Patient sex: M
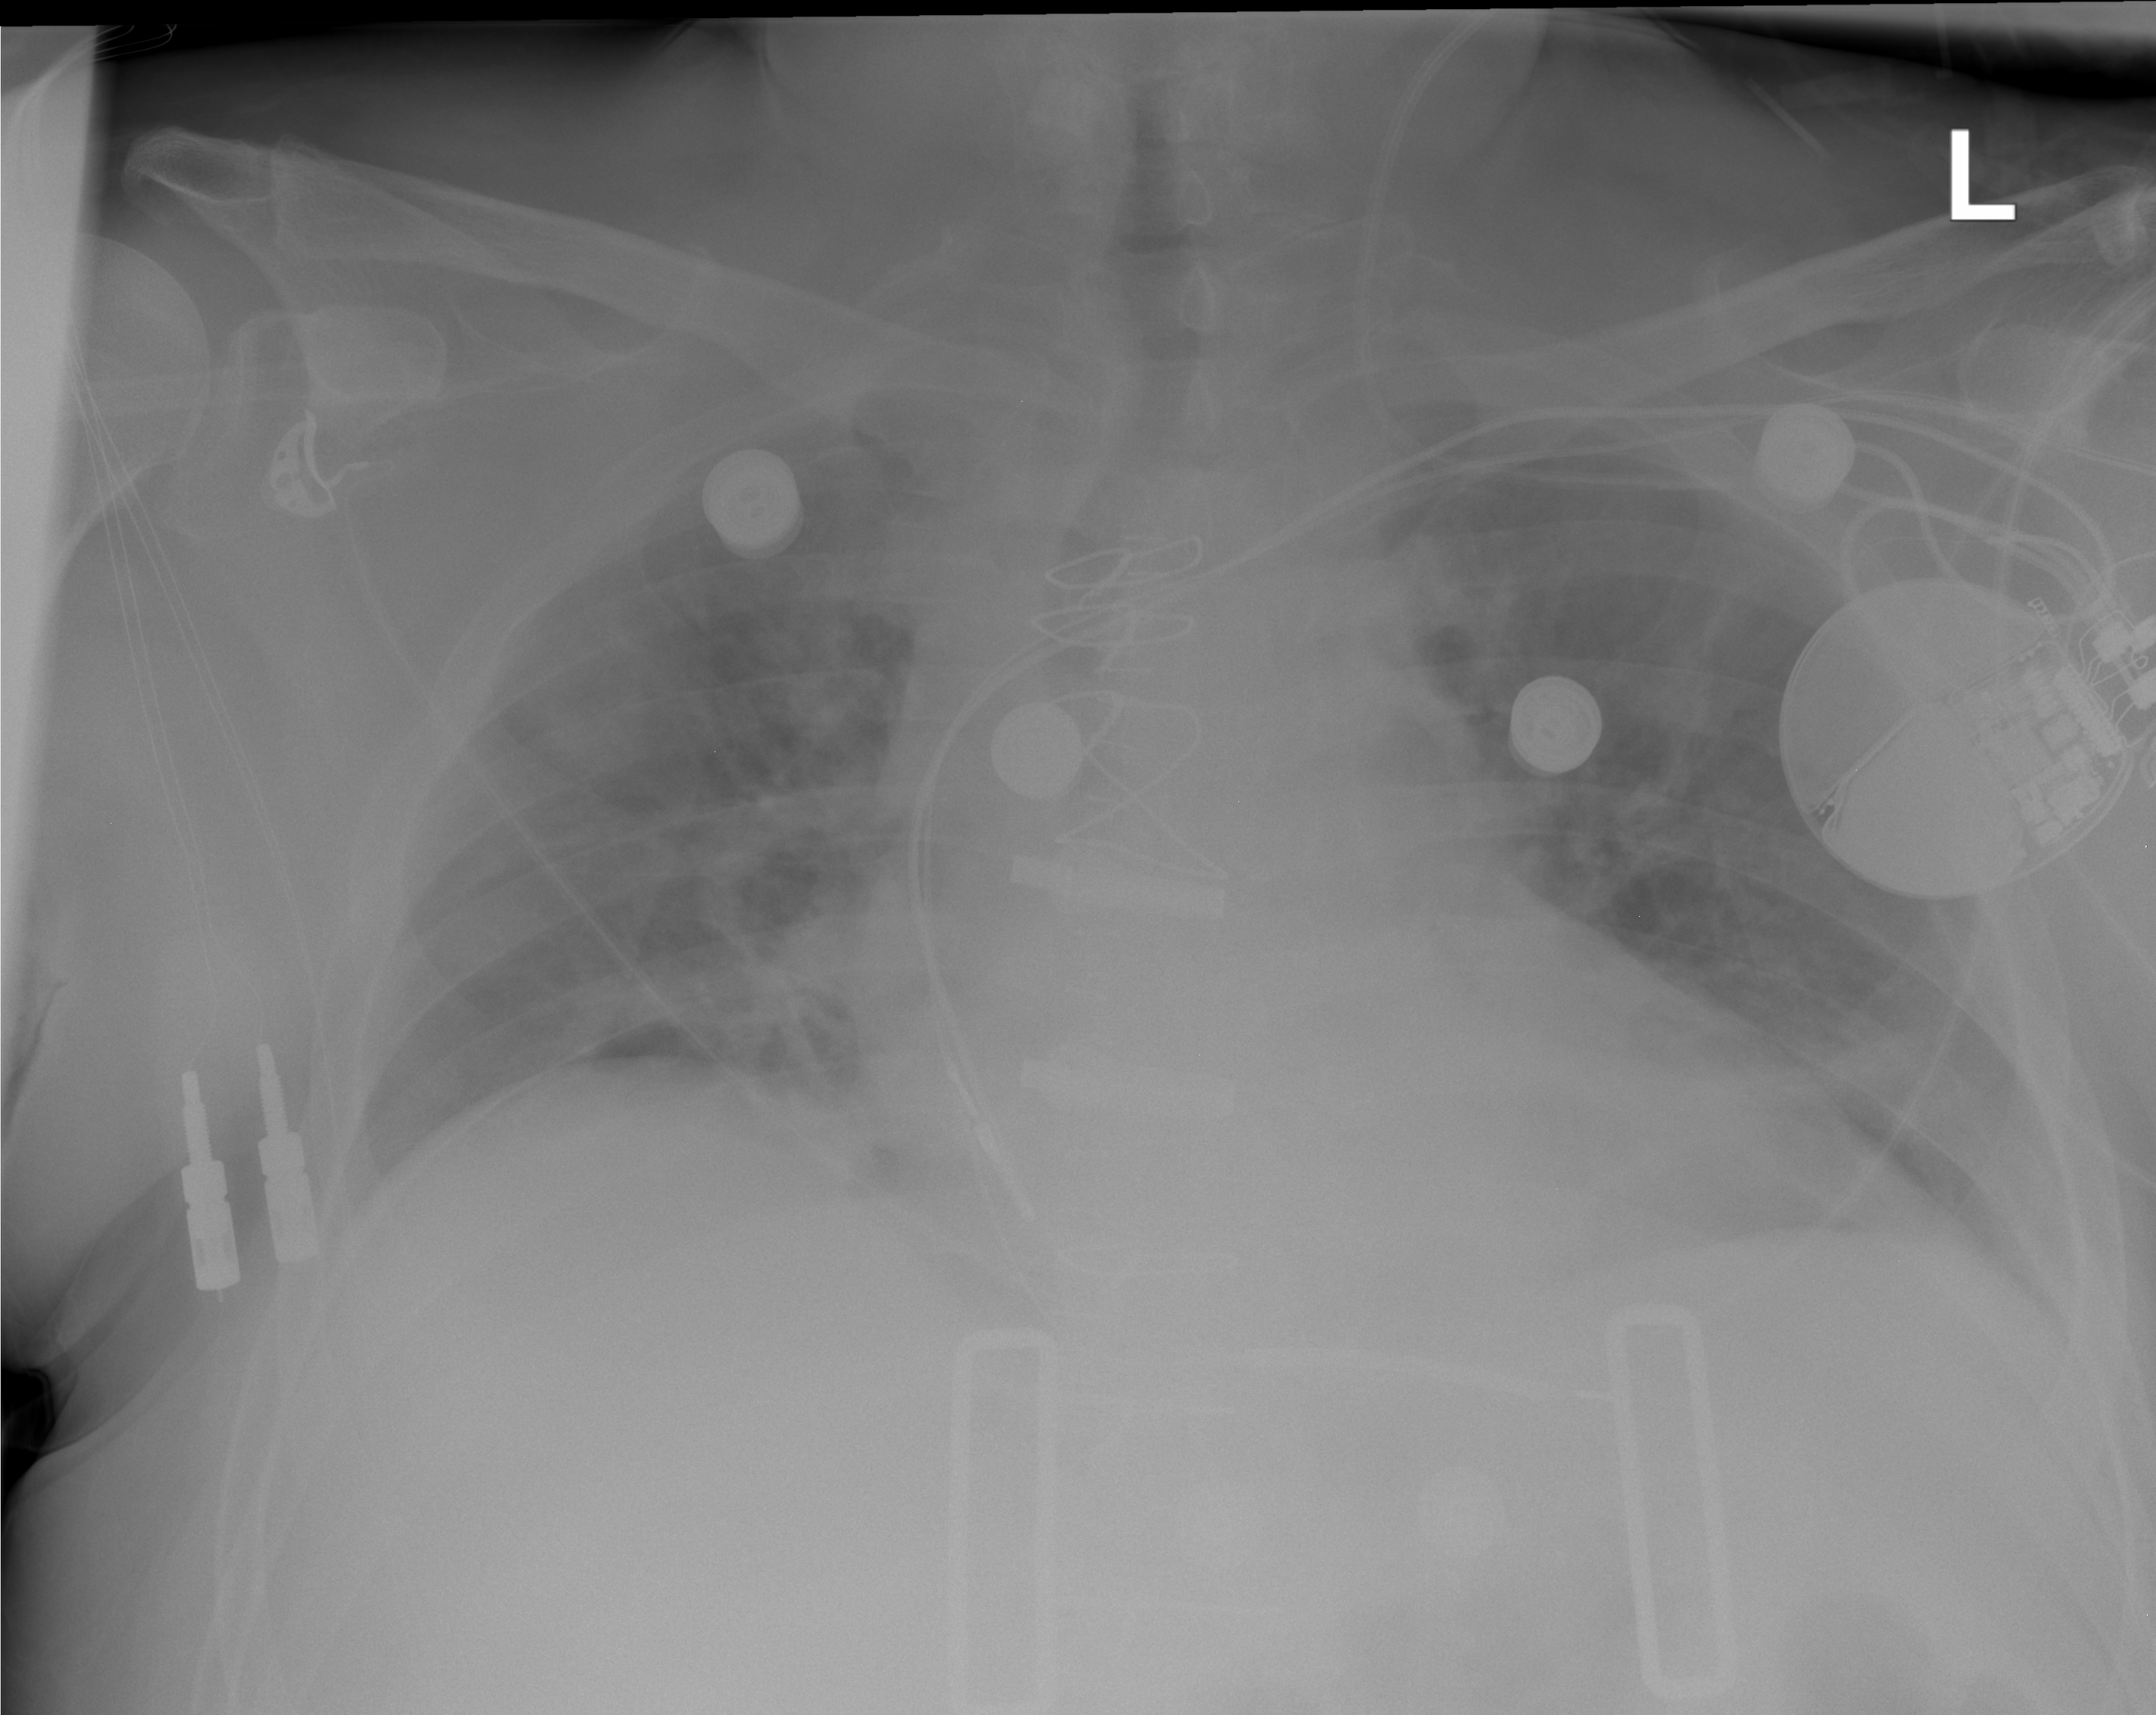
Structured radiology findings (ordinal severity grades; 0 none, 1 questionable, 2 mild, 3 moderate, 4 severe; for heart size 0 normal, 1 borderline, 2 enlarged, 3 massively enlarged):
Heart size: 0
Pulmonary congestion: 1
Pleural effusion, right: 0
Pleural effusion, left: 1
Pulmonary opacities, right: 0
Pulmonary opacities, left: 0
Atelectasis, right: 0
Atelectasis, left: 1